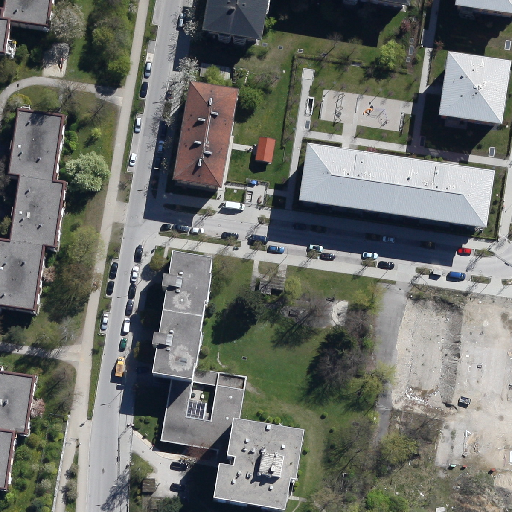
Referring expression: vehicle driving on the road